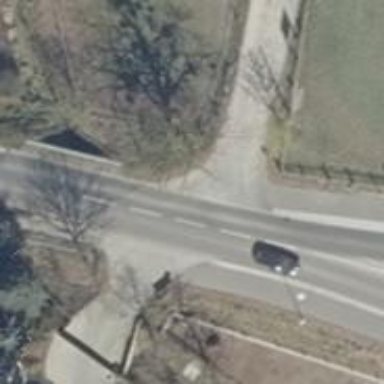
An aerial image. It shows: Secondary road with separate asphalt sidewalk.